Question: On the Website it looks great but in my email the text is very small and close together.
<URL>
I am including a screen shot of what I see in my email.
Any way to fix this?
'''
<html>
<head>
<title>The Most Holy Rosary</title>
<meta http-equiv="Content-Type" content="text/html; charset=utf-8">
<style type="text/css">
#Table_01 tr td #box {
font-family: Tahoma, Geneva, sans-serif;
font-size: 16px;
line-height: 24px;
}
</style>
</head>
<body bgcolor="#FFFFFF" leftmargin="0" topmargin="0" marginwidth="0" marginheight="0">
<!-- Save for Web Slices (Holy Mary Email copy.psd) -->
<table width="843" height="855" border="0" align="center" cellpadding="0" cellspacing="0" id="Table_01">
<tr>
<td colspan="2" valign="top">
<img src="http://www.EdVizenor.com/rosary/email/images/HailMary_01.png" width="546" height="253" alt=""></td>
<td width="297" rowspan="3" valign="top">
<img src="http://www.EdVizenor.com/rosary/email/images/HailMary_02.png" width="297" height="855" alt=""></td>
</tr>
<tr>
<td width="11" valign="top">
<img src="http://www.EdVizenor.com/rosary/email/images/HailMary_03.png" width="11" height="565" alt=""></td>
<td width="535" valign="top"><table width="95%" border="0" align="center" cellpadding="0" cellspacing="15" id="box">
<tr>
<td valign="top"><p style="font-weight: bold; color: #666;">PRAISE BE JESUS CHRIST!</p>
<p><br>
Thank you for taking the time to read this email. We are developing some exciting media to help you and others fall even more in love with JESUS through the power of Mary, the Queen of Heaven (Revelations 12) and through Heaven's blessed gift to us... The Most Holy Rosary. </p>
<p>We need your help if you can. We need you to answer some quick questions on the Rosary. Also once on the page can you &quot;like&quot; it on Facebook, Tweet it and finally forward this email to friends who may be interested. Awesome! Thank you so much.</p>
<p align="center"><a href="http://www.EdVizenor.com/?p=questions"><img src="http://www.EdVizenor.com/rosary/email/images/HolyRosary.png" width="364" height="67"></a></p>
<p>Be assured of my prayers for you and all your intentions in my Rosary.</p>
<p>In The Merciful Heart Of Jesus Christ,<br>
<span style="color: #666">Ed Vizenor </span></p></td>
</tr>
</table></td>
</tr>
<tr>
<td colspan="2" valign="top">
<img src="http://www.EdVizenor.com/rosary/email/images/HailMary_05.png" width="546" height="37" alt=""></td>
</tr>
</table>
<!-- End Save for Web Slices -->
</body>
</html>
'''
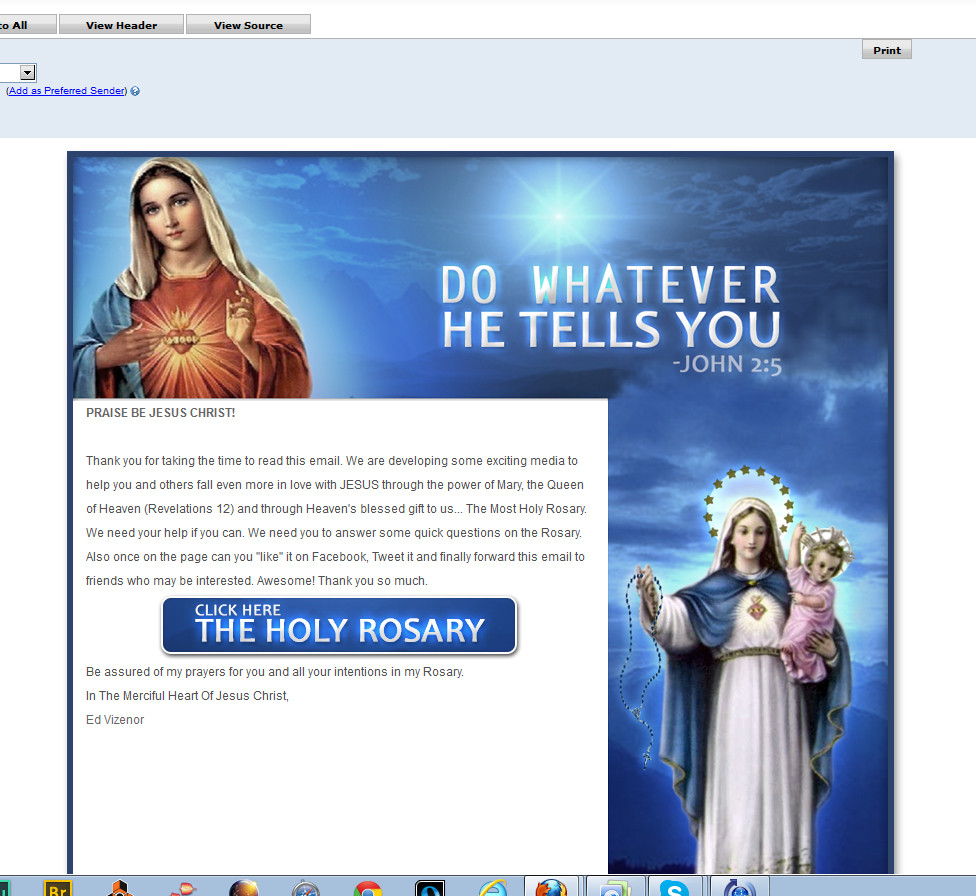
Answer: Always give for the emails. Emails not support external styling. Write like this:
'''
<table style="font-size:16px" width="843" height="855" border="0" align="center" cellpadding="0" cellspacing="0"></table>
'''